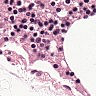
Metastatic tissue present: no